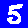
Digit: 5